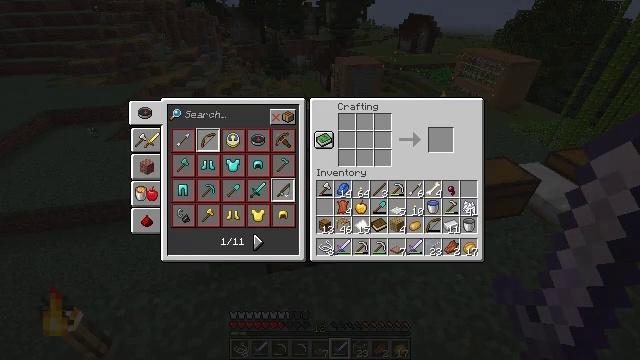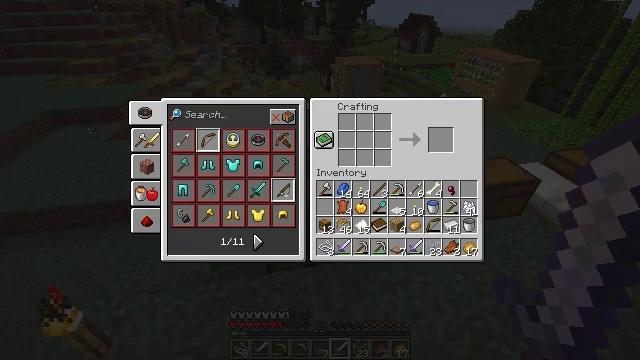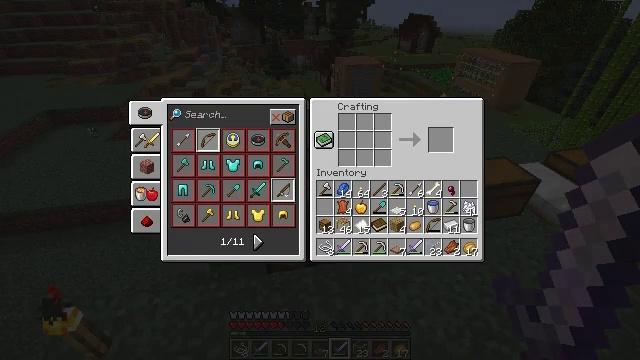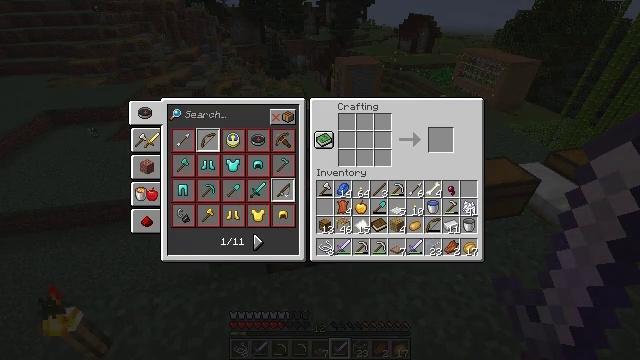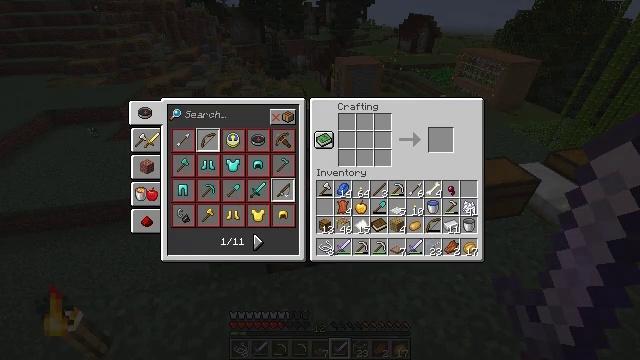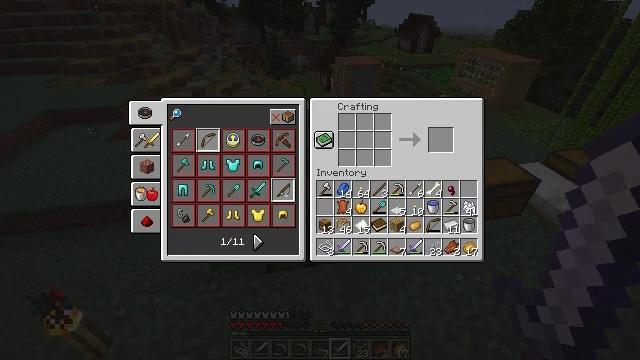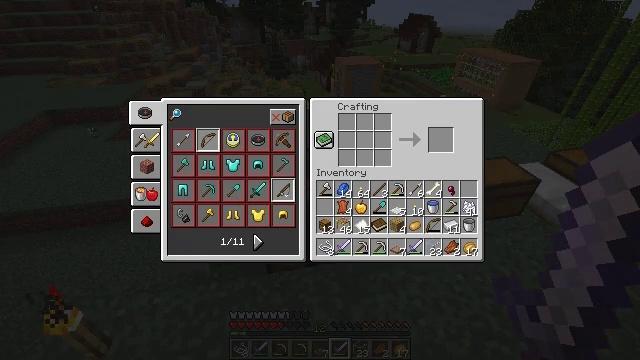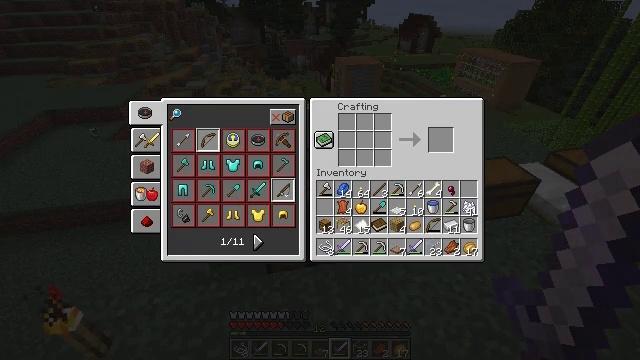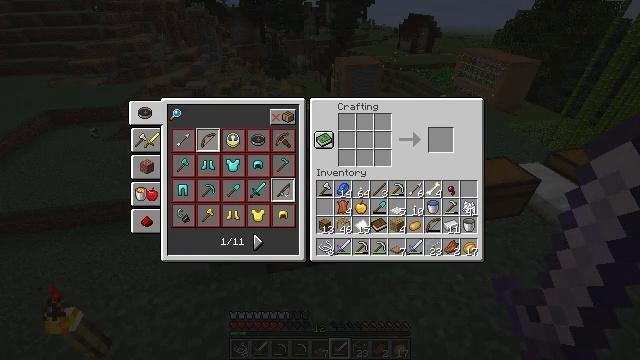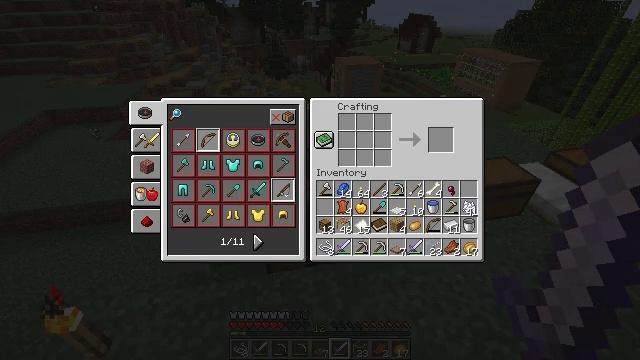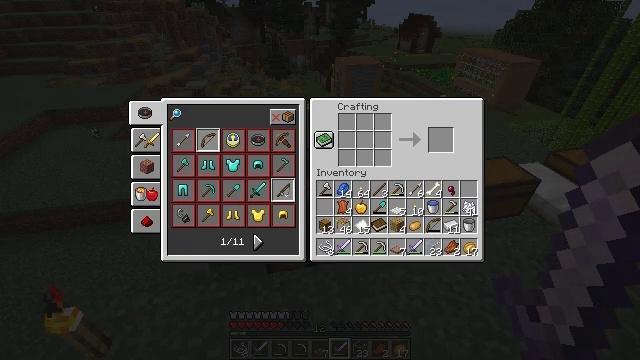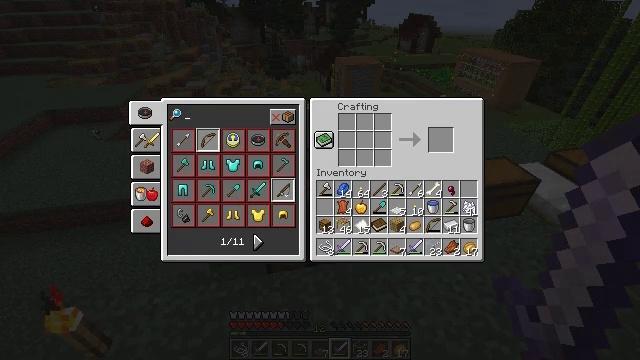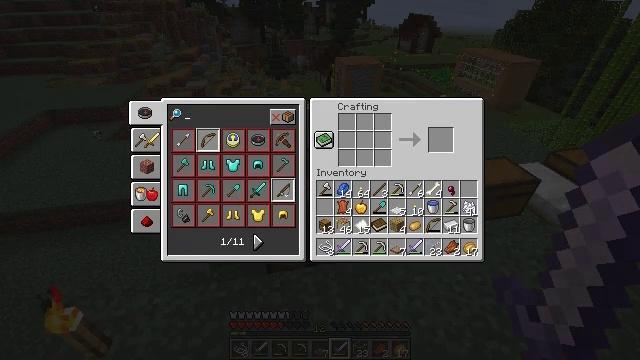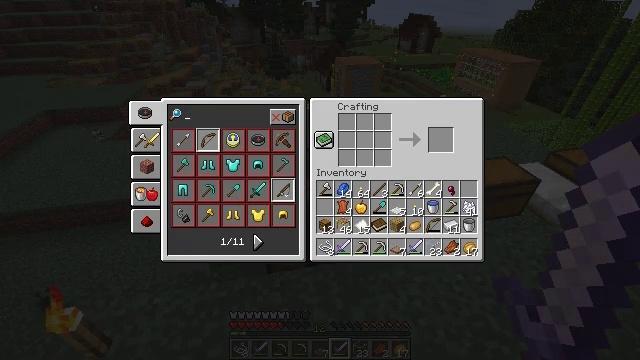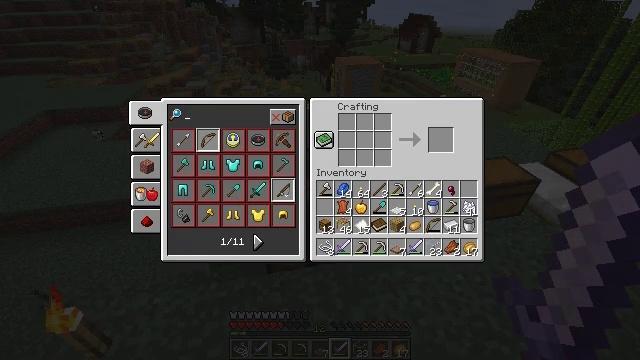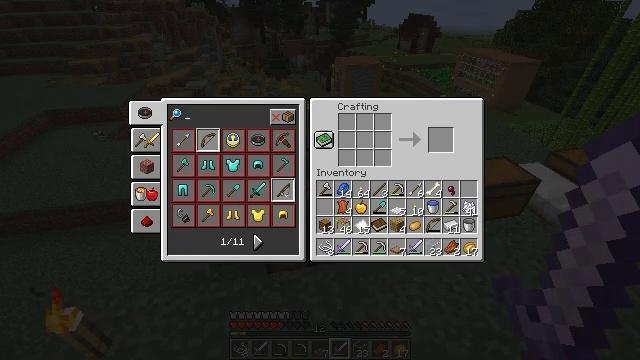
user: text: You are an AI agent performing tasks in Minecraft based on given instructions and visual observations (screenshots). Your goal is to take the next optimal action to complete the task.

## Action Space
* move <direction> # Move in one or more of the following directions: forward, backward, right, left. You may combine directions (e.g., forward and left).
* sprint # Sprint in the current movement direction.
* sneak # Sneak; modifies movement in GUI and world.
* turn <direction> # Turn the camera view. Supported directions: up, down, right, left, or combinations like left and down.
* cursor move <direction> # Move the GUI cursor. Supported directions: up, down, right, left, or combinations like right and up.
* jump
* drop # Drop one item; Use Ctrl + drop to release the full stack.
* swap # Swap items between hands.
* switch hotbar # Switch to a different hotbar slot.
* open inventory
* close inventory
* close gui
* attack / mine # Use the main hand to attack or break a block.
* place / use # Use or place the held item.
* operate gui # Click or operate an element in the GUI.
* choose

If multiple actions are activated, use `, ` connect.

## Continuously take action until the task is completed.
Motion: motion action
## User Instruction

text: Make a book by crafting it with paper and leather.
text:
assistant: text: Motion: no_op
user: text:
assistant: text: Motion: no_op
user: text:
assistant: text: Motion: no_op
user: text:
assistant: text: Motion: no_op
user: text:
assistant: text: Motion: operate gui
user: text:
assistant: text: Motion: operate gui
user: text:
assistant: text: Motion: operate gui
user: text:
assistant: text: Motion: no_op
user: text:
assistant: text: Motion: no_op
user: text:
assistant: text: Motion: no_op
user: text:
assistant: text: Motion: no_op
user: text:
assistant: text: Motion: no_op
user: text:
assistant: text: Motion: no_op
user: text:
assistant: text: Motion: no_op
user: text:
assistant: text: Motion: no_op
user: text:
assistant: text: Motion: no_op
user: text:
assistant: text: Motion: no_op
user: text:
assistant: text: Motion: no_op
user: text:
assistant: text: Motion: no_op
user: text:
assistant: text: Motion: no_op
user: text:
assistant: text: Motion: no_op
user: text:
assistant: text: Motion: no_op
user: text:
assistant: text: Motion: no_op
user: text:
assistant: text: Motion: no_op
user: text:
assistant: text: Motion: no_op
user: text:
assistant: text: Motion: no_op
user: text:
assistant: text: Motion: no_op
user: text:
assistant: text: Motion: no_op
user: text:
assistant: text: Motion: no_op
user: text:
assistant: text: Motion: no_op